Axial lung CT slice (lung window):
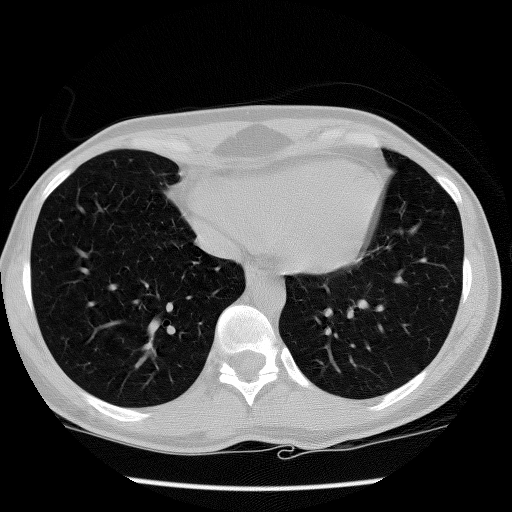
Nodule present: no